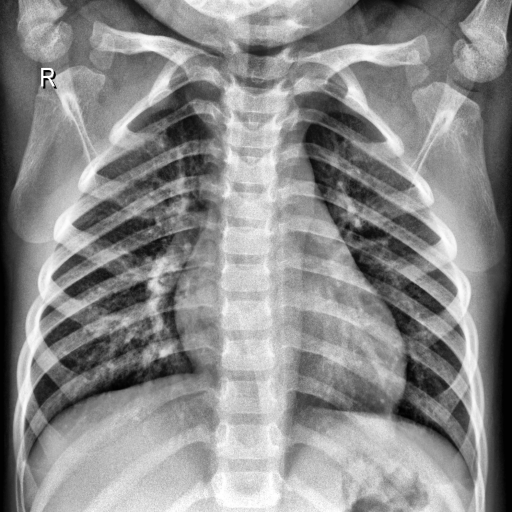
Finding: NORMAL